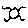
Label: sun